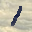
Label: 1